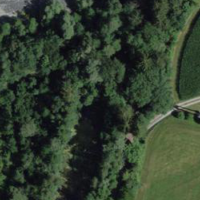
EUNIS habitat code: 45
Species observed at this site:
Prunus padus